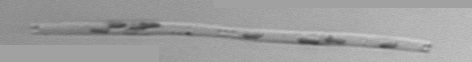
Label: Eucampia_morphytype1